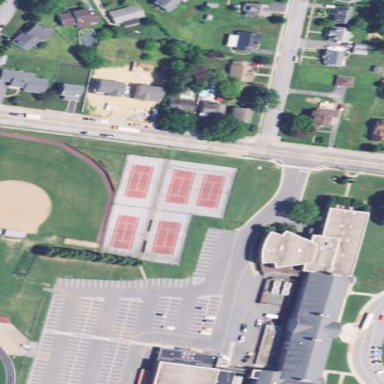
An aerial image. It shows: Tennis court on the leisure land pitch.